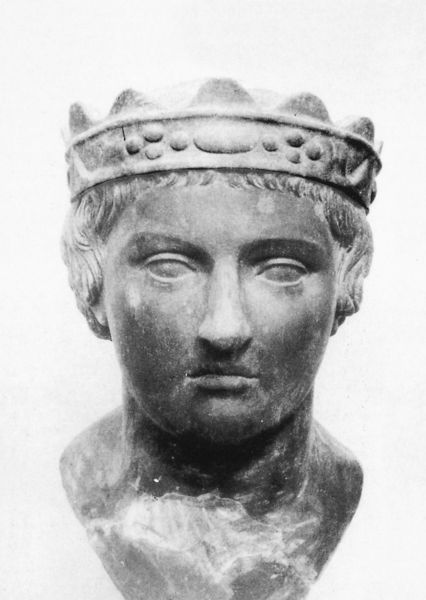
Titel: Kopf der Statue Kaiser Friedrichs II. vom Brückentor in Capua
Institution: Capua, Museo Campano
Schlagwörter: kopf, mann, weiß, frau, grau, marmor, mund, nase, schwarz, stirn, blick, jung, augen, gesicht, stein, bildnis, hals, auge, figur, haare, augenbrauen, edelsteine, frontal, kinn, krone, lippen, ohren, skulptur, statue, wangen, könig, büste, bronze, wange, foto, knabe, herrscher, frontalansicht, sandstein, prinz, bildhauer, regent, skulpture, munt, roman, kleiner mund, clasich, büstge, kleine lippen, kronreif